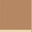
Piece: xx